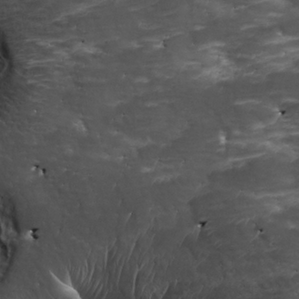
Label: non_frost